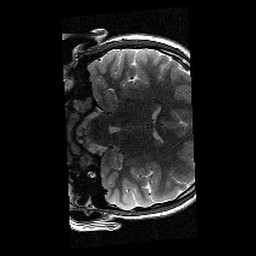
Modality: T2w
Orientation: coronal
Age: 11
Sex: female
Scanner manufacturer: siemens
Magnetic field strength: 3 T
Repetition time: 9.23 s
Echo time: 0.067 s